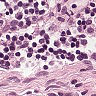
Metastatic tissue present: no